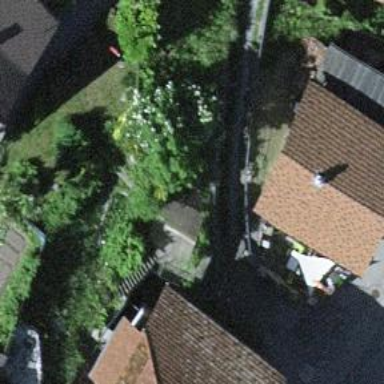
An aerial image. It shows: Retaining wall.